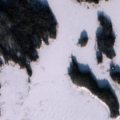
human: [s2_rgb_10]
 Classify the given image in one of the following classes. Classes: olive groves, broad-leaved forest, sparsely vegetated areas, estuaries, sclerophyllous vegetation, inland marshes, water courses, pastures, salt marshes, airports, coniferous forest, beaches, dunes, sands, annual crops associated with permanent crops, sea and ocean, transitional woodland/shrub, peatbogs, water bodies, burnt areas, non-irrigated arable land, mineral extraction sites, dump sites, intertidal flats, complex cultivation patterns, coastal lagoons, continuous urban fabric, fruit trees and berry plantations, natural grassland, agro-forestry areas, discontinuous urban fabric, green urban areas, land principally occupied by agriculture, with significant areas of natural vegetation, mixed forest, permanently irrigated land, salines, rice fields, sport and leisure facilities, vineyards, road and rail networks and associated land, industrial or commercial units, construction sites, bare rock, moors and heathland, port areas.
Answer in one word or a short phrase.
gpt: coniferous forest, sea and ocean